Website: bh-photo
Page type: billing-address
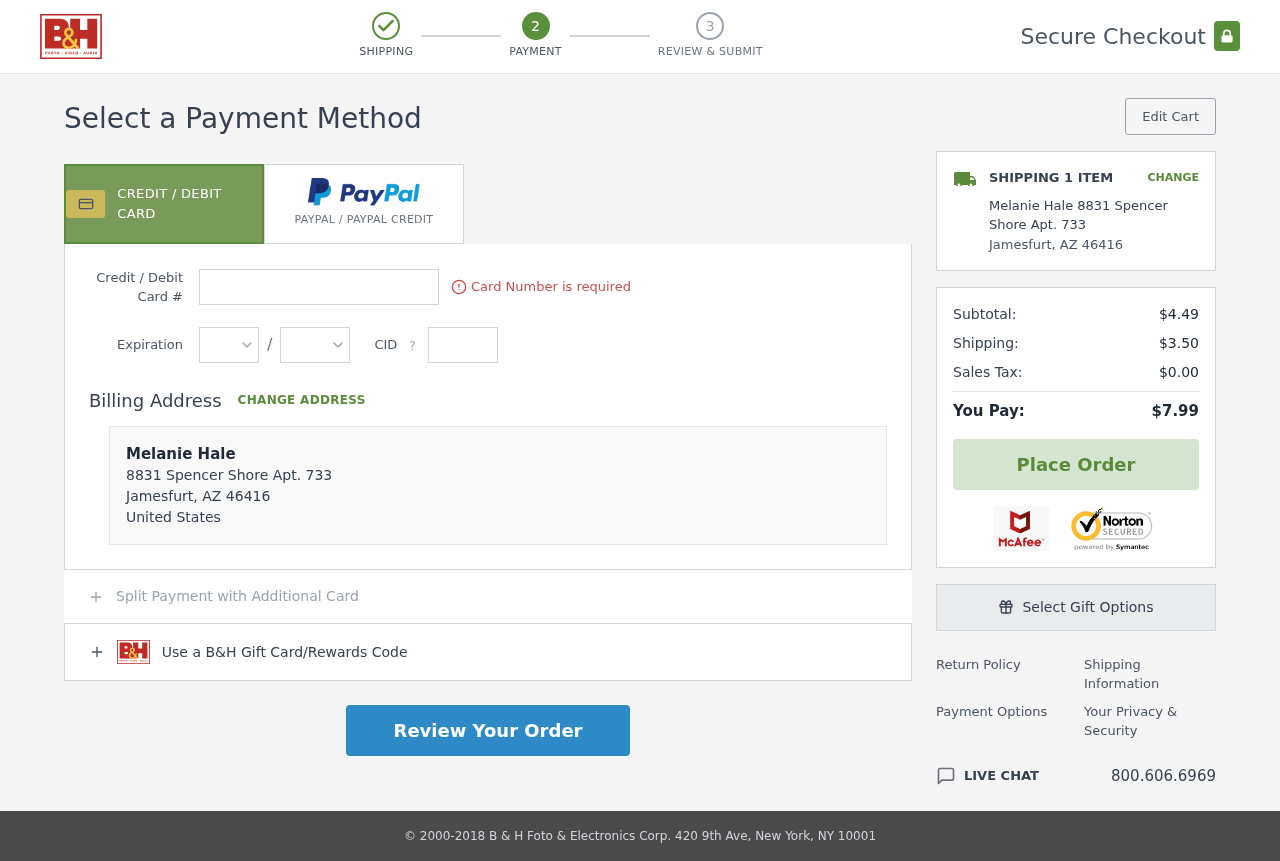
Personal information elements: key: PII_CARD_CVV
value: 5355
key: PII_CARD_EXPIRY_MONTH
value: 07
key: PII_CARD_EXPIRY_YEAR
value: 27
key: PII_CARD_NUMBER
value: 3731 1840 0856 554
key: PII_CITY
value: Jamesfurt
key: PII_COUNTRY
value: United States
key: PII_FULLNAME
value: Melanie Hale
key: PII_FULLNAME2
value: Melanie Hale
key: PII_POSTCODE
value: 46416
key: PII_STATE_ABBR
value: AZ
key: PII_STREET
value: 8831 Spencer Shore Apt. 733
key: PII_POSTCODE_FULL
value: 46416
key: PII_POSTCODE_NUMERIC
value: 46416
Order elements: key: ORDER_NUM_ITEMS
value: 1
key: ORDER_SUBTOTAL
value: $4.49
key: ORDER_SHIPPING_COST
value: $3.50
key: ORDER_TAX
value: $0.00
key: ORDER_TOTAL
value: $7.99